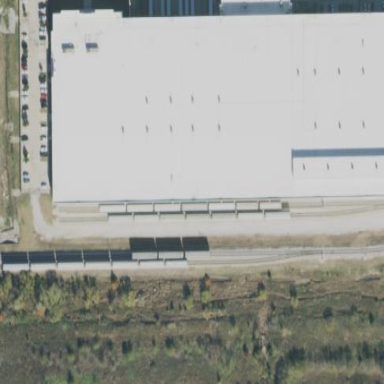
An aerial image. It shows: Industrial building.